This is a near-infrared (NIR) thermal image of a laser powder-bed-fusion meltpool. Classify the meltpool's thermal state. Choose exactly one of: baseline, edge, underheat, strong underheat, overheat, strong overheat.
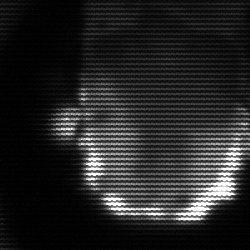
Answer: baseline